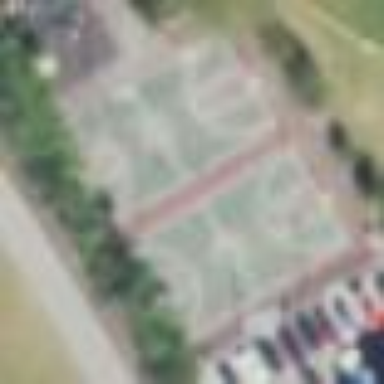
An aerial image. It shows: Basketball court in the leisure land pitch.